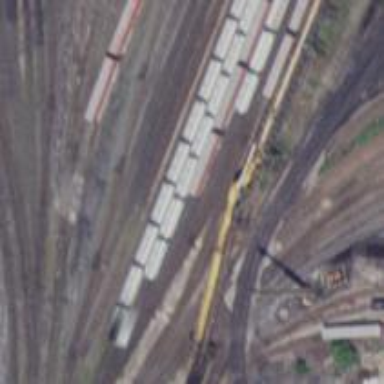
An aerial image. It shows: Railway yard used for servicing trains.